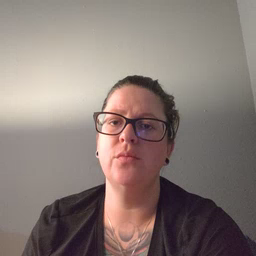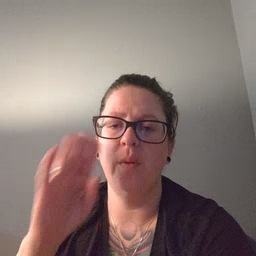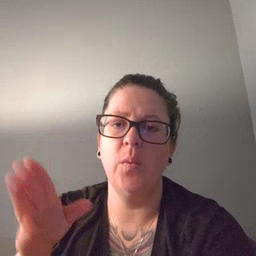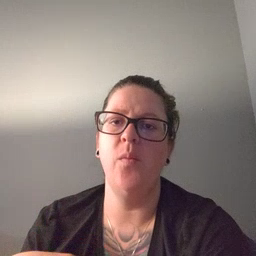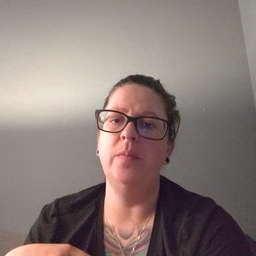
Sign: hello